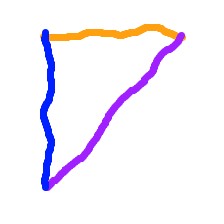
Shape: triangle